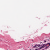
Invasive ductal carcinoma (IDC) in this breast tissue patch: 0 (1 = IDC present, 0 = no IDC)